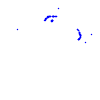
Particle: proton